Question: I am not able to use resourse "net.londatiga.android.R.drawable.menu_down_arrow" file from "NewQuickAction3D" library in heir library called "AndroidXXXLib", but other classes I am able to use.
There are dependencies between projects:
- - - -
file in root folder contains:
'''
include ':libraries:DragSortListView:DragSortListViewLib'
include ':libraries:NewQuickAction3D:NewQuickAction3DLib'
include ':AndroidXXXLib'
include ':AndroidXXXDemo'
'''
It is inside :
'''
buildscript {
repositories {
mavenCentral()
}
dependencies {
classpath 'com.android.tools.build:gradle:0.9.+'
}
}
apply plugin: 'android-library'
apply plugin: 'idea'
repositories {
mavenCentral()
}
android {
compileSdkVersion 19
buildToolsVersion '19.1.0'
defaultConfig {
minSdkVersion 10
targetSdkVersion 19
versionCode 1
versionName "1.0"
}
buildTypes {
release {
runProguard false
proguardFiles getDefaultProguardFile('proguard-android.txt'), 'proguard-rules.txt'
}
}
}
dependencies {
compile project(':libraries:DragSortListView:DragSortListViewLib')
compile project(':libraries:NewQuickAction3D:NewQuickAction3DLib')
compile fileTree(dir: 'libs', include: ['*.jar'])
compile 'com.android.support:appcompat-v7:19.+'
compile 'com.android.support:support-v4:19.0.+'
compile 'net.simonvt.menudrawer:menudrawer:3.0.+@aar'
compile 'com.astuetz:pagerslidingtabstrip:1.0.1'
}
'''
idea project looks like:

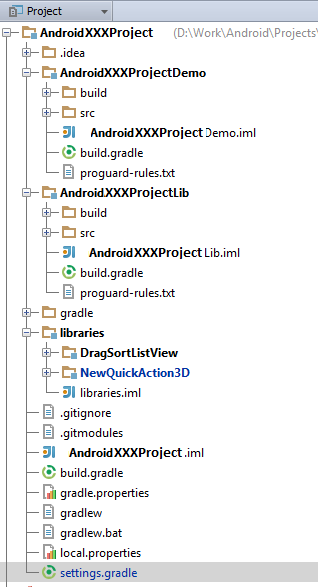
Answer: Issue resolved.
Note: Also need to make sure that there are no identical layout names in projects resources to avoid errors related to missing view ids (<URL>